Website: bh-photo
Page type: customer-info-address
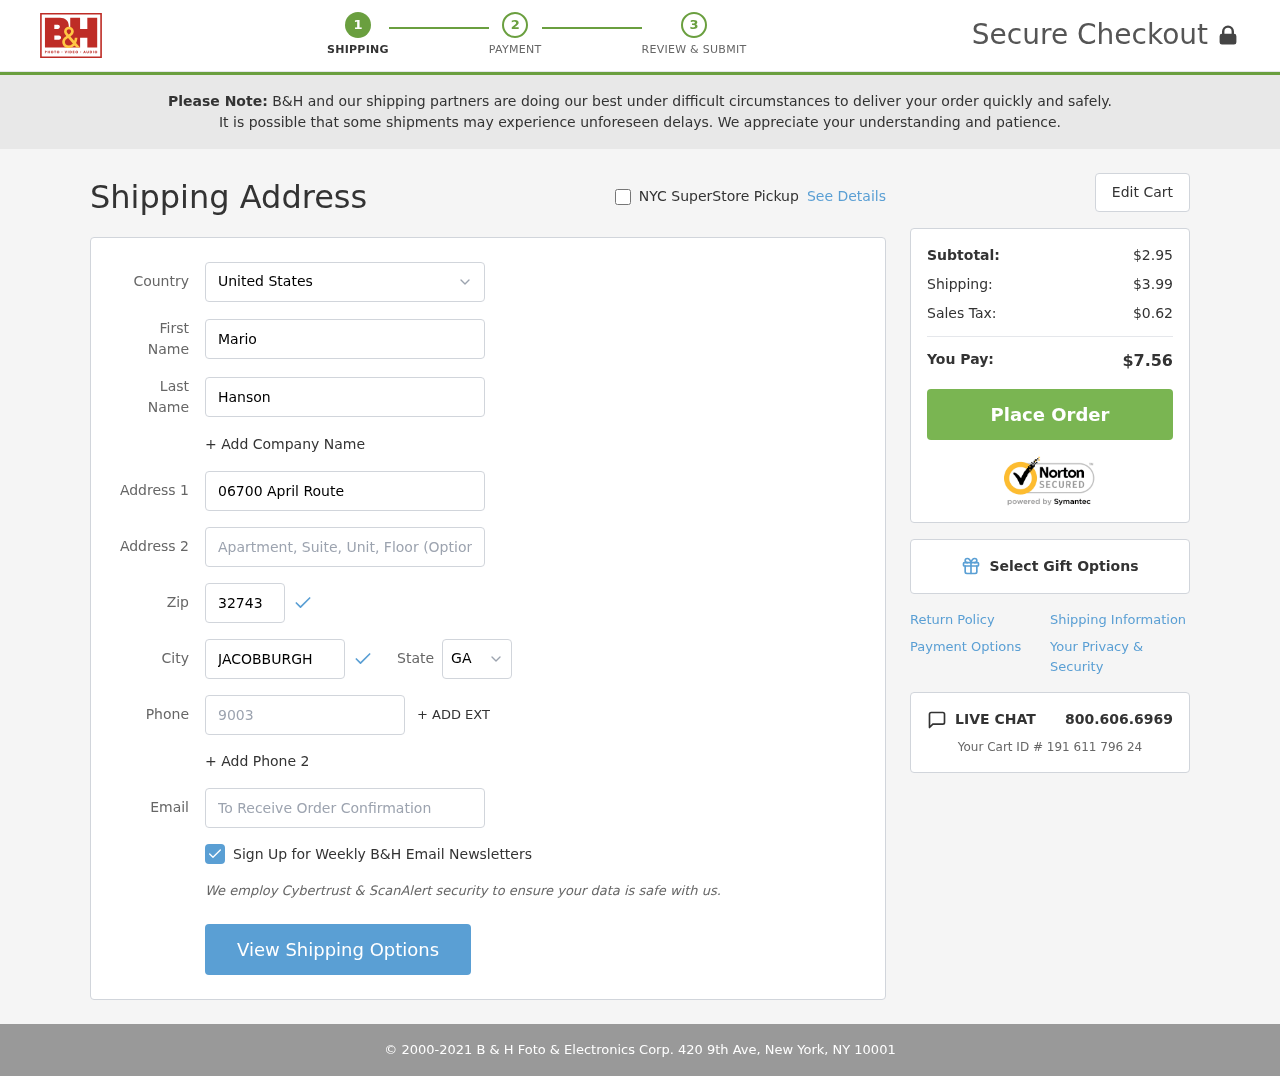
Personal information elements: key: PII_CITY
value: Jacobburgh
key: PII_COUNTRY
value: United States
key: PII_EMAIL
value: mario_hanson@yahoo.com
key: PII_FIRSTNAME
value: Mario
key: PII_LASTNAME
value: Hanson
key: PII_PHONE
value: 9003272221
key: PII_POSTCODE
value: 32743
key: PII_STATE_ABBR
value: GA
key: PII_STREET
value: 06700 April Route
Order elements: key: ORDER_SUBTOTAL
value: $2.95
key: ORDER_SHIPPING_COST
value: $3.99
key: ORDER_TAX
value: $0.62
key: ORDER_TOTAL
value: $7.56
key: ORDER_ID
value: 191 611 796 24